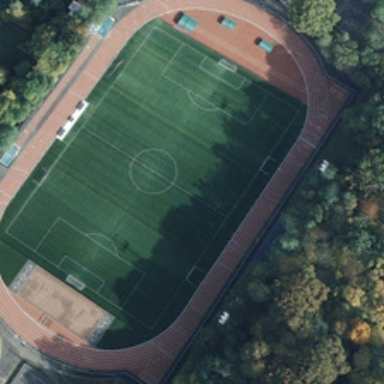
Many trees are around a playground with a football field in it .